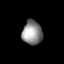
Tissue: prostate
Cell type: T cells
Senescence score: 0.241
Nuclear area (px): 470
Mean DAPI intensity: 142.3